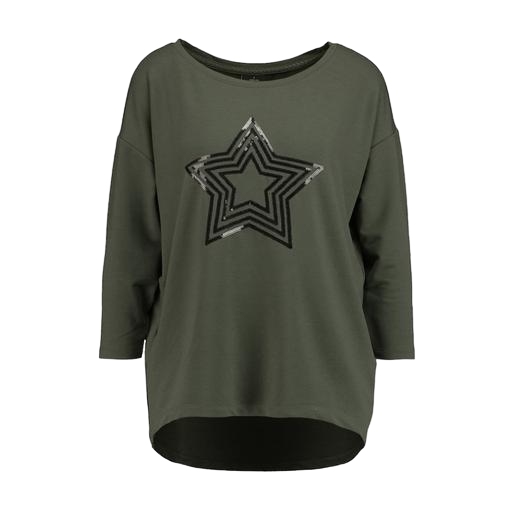
green three-quarter-sleeve top only macy, long-sleeve t-shirt only macy, star t-shirt, white background